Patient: sex M, age 55
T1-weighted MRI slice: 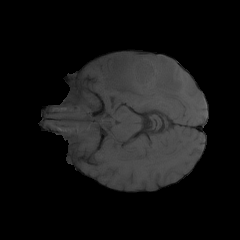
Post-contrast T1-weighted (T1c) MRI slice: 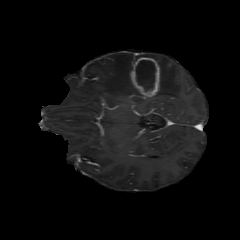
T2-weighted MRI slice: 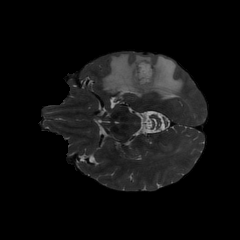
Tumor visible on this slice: yes
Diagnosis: Glioblastoma, IDH-wildtype
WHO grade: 4